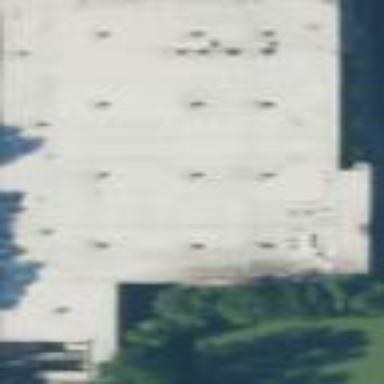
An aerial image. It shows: Department store building.